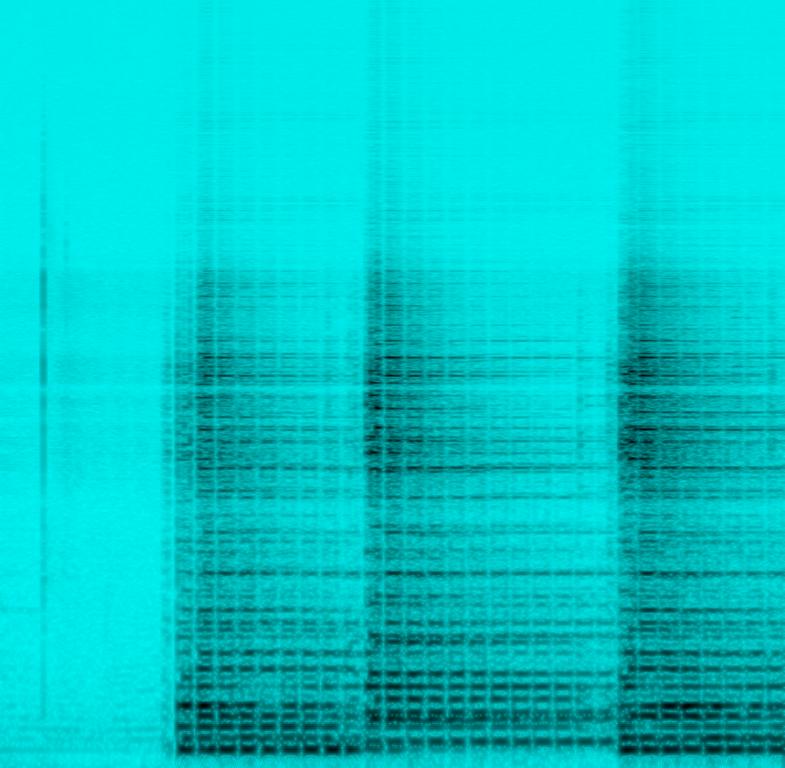
This clip is an instrumental. The tempo is slow and deliberate with an electric guitar playing an energetic riff. It is minimal instrumentation with no other instrument used. The electric guitar is loud, boomy, jarring, resonant,recurring, with an insistent riff.